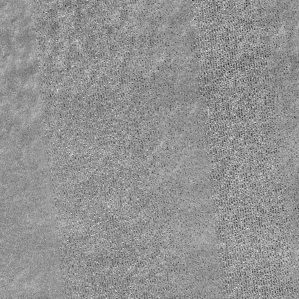
Label: frost